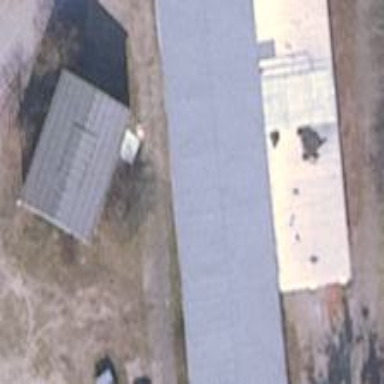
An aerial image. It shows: Commercial building.